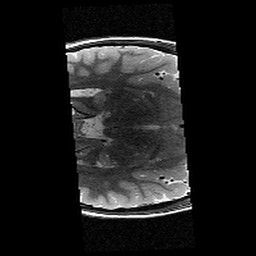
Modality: T2w
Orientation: axial
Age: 11
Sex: female
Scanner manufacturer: siemens
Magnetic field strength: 3 T
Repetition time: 9.23 s
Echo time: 0.067 s